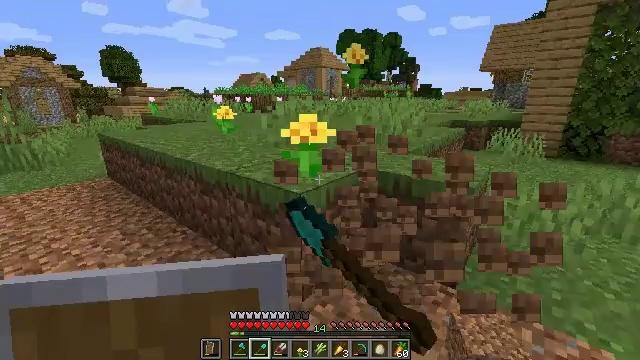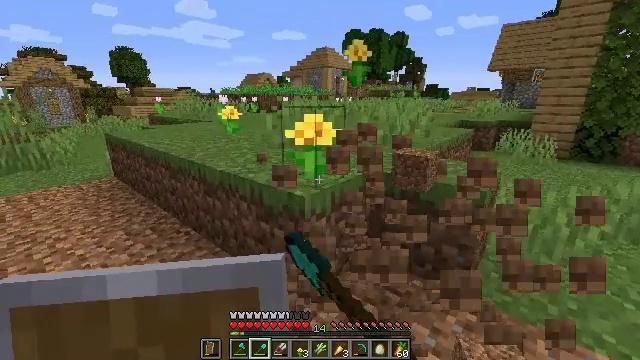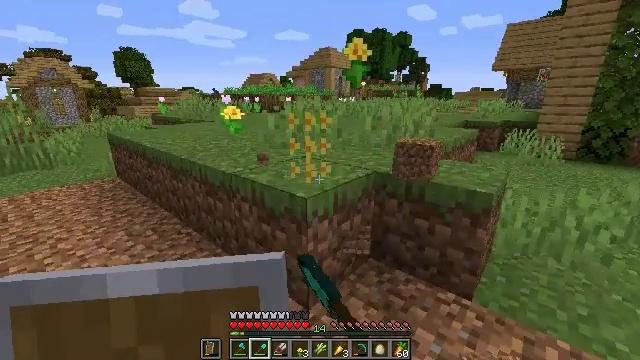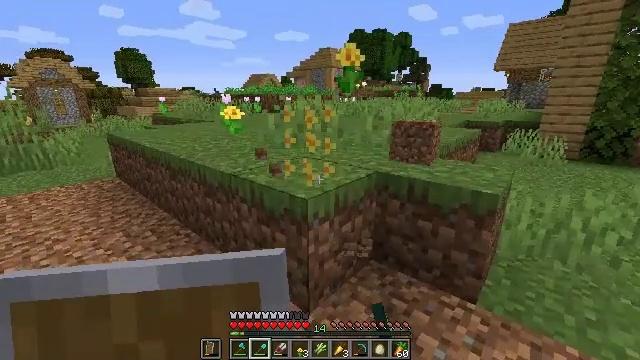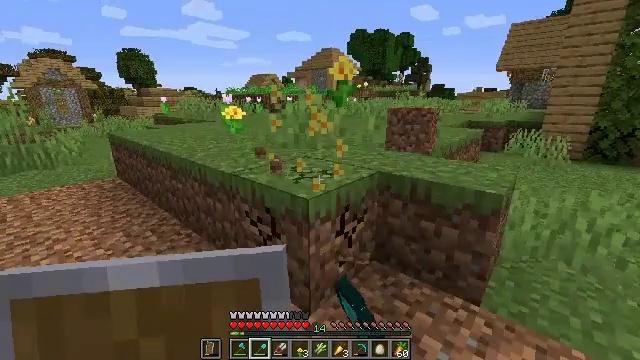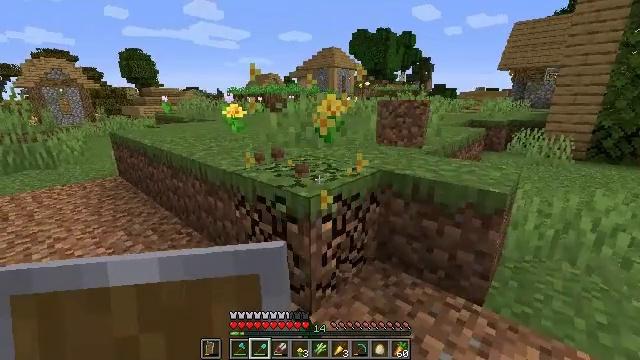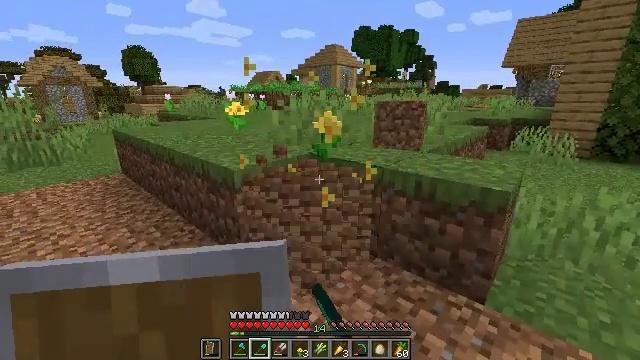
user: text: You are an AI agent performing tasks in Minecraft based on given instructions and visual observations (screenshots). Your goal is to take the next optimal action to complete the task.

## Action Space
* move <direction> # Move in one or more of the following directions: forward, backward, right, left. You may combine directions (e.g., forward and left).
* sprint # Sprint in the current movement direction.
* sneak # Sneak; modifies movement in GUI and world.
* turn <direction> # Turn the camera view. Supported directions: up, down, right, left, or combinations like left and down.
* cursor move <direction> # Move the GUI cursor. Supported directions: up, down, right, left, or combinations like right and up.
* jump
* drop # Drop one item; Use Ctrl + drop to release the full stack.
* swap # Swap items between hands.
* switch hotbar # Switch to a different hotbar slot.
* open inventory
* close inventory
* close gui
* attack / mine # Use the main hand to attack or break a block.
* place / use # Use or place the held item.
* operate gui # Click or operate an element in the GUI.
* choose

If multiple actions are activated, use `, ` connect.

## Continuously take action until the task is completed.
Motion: motion action
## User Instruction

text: Break the dandelion to obtain it.
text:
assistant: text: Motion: turn left, attack / mine
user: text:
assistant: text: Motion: attack / mine
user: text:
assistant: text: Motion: attack / mine
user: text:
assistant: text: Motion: attack / mine
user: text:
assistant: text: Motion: attack / mine
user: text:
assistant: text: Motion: attack / mine
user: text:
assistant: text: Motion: attack / mine